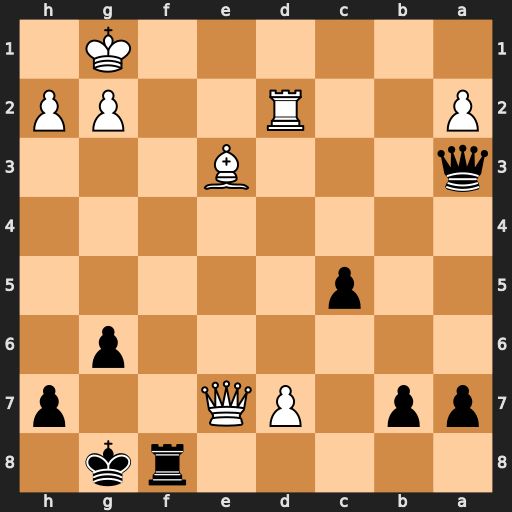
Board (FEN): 5rk1/pp1PQ2p/6p1/2p5/8/q3B3/P2R2PP/6K1
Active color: b
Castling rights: -
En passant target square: -
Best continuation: Qc1+ Rd1 Qxd1#